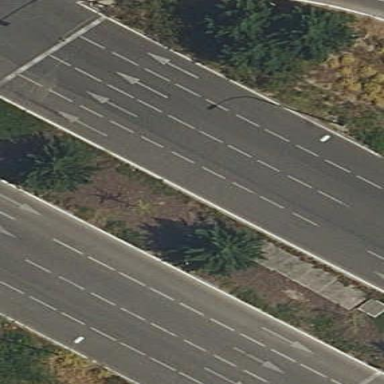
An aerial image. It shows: Grassy area with kerb barrier.